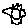
Label: sun